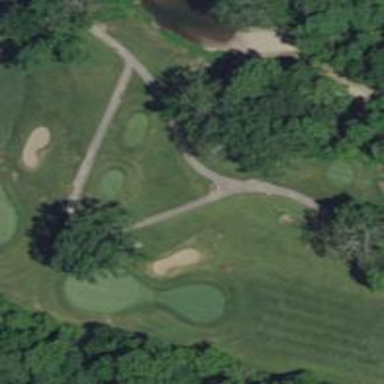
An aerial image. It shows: Service road used as golf cart path.